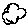
Label: cloud